Field crop: maize
Growth stage: 2
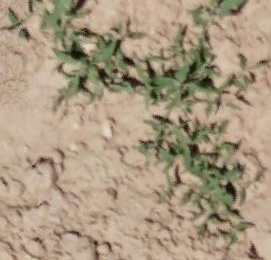
Species: atriplex